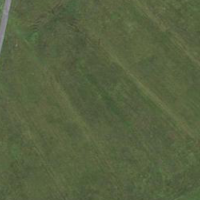
EUNIS habitat code: 21
Species observed at this site:
Lathyrus pratensis